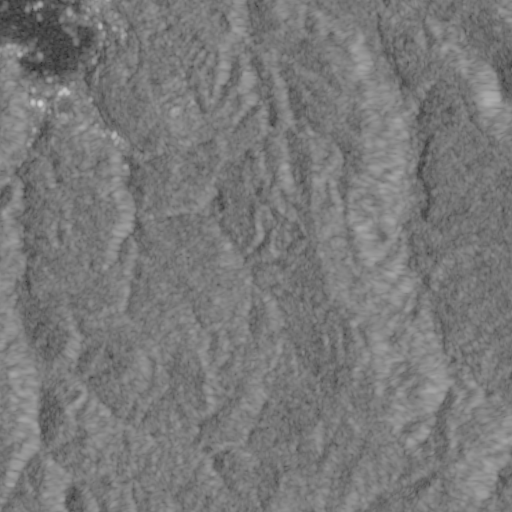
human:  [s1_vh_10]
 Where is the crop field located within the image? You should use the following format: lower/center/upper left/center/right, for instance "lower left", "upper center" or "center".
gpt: The crop field is located in the upper right of the image.
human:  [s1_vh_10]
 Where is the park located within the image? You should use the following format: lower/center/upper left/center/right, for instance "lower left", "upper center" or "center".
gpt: The park is located in the upper left of the image.
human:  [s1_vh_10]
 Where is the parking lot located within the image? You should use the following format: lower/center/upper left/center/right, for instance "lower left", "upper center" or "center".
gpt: The parking lot is located in the upper left of the image.
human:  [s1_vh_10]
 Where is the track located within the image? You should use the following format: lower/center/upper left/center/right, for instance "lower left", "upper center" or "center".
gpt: There is no track in the image.

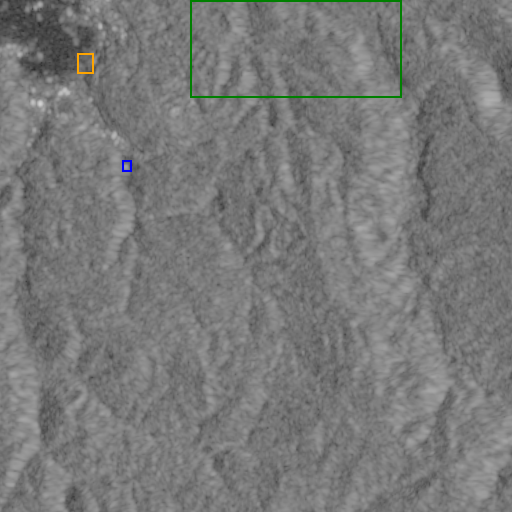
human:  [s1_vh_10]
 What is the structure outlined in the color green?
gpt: The structure outlined in green is a crop field.
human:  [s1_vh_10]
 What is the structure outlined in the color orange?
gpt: The structure outlined in orange is a park.
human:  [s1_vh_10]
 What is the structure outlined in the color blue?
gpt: The structure outlined in blue is a parking lot.
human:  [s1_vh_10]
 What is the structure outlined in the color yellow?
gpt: There is no yellow outline.